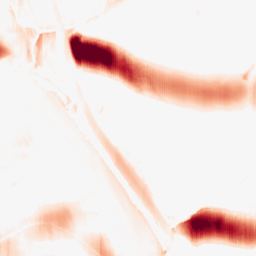
Category: morphological
Decomposition family: morphological_ellipse
Decomposition parameters: operation: opening
width: 50
height: 5
Upsampling method: sinc_hamming
Upsampling parameters: scale: 2
kernel_size: 16
Upsampling scale: 2